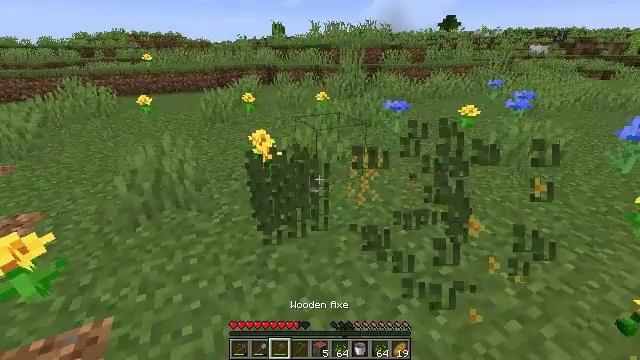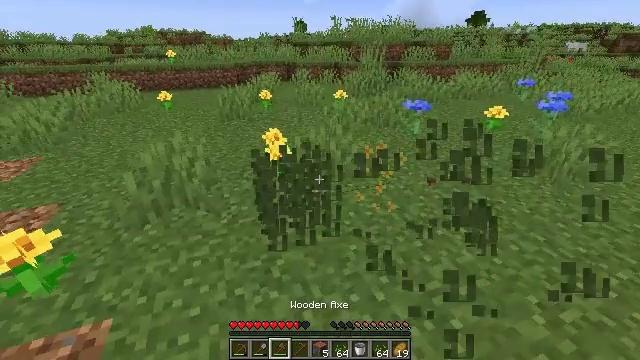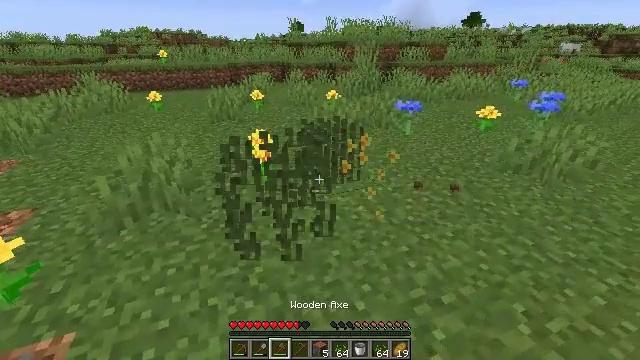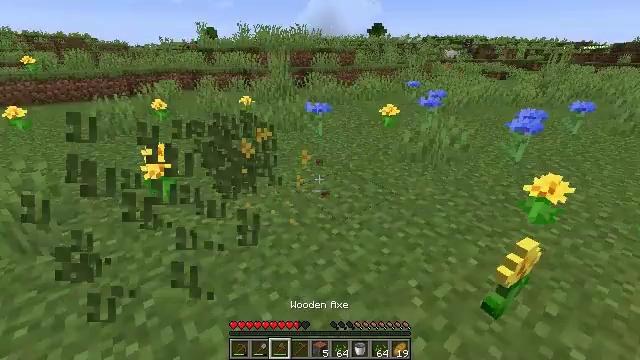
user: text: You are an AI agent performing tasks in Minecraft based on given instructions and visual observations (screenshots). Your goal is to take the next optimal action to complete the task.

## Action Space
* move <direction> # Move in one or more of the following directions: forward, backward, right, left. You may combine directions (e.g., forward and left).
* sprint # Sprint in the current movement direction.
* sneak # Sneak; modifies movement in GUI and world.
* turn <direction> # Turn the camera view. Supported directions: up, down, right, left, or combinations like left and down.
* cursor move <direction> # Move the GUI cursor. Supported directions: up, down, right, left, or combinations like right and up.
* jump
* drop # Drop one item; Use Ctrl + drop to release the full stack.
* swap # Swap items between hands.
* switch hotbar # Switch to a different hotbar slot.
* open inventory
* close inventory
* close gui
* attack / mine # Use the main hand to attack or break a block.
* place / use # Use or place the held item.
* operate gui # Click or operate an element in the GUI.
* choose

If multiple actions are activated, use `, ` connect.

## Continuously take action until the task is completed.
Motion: motion action
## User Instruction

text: Gather dandelions in the field.
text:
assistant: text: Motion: move right, turn left, attack / mine
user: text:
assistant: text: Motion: move right, attack / mine
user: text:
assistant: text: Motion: move right, turn right and up, attack / mine
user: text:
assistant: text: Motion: attack / mine